Question: What really to post in the area of App Link where it asks to "Add a Android deep link URL to your app."?
Trivial, I guess, for everyone out here, but I am struggling.

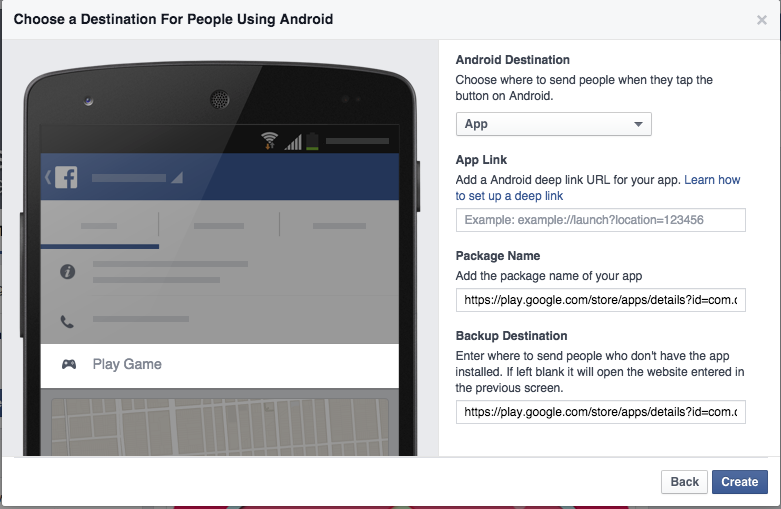
Answer: In your Android Manifest, you can declare that certain activities are able to view certain uri's - such as
'''
yourapp://view/specific/content/at/this/uri
'''
The intent filter for this in your activity could be
'''
<activity ...>
<intent-filter>
<action android:name="android.intent.action.VIEW/>
<category android:name="android.intent.category.DEFAULT/>
<category android:name="android.intent.category.BROWSABLE/>
<data android:scheme="yourapp"/>
</intent-filter>
</activity>
'''
See <URL>